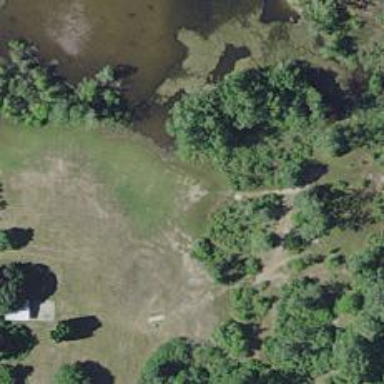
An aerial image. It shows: Disc golf hole.